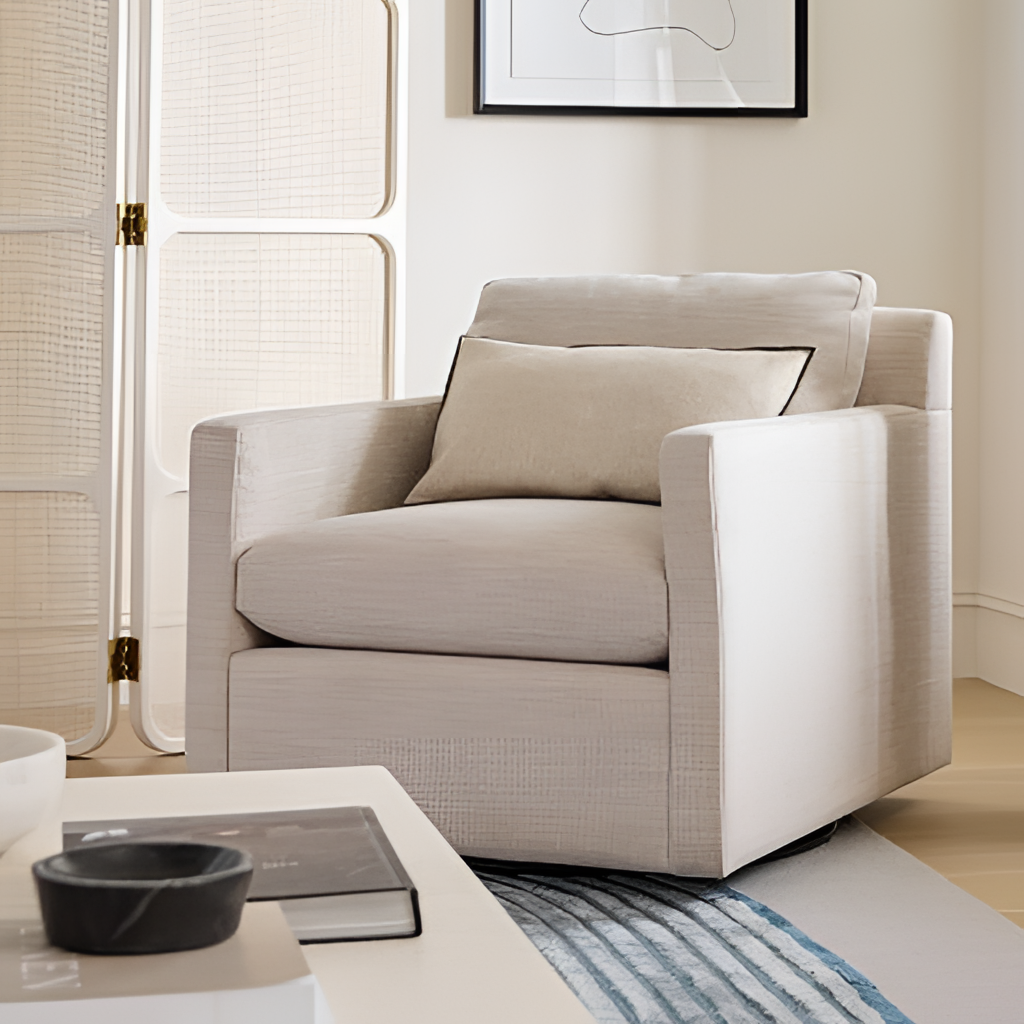
living room, fabric armchair, paint wallpaper, with solid pattern, wood wood flooring, with plank pattern, contemporary